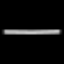
Label: line